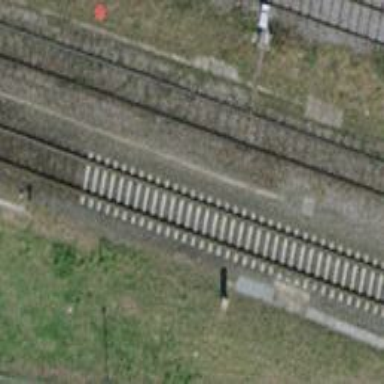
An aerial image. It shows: Main railway track with electrified contact lines.